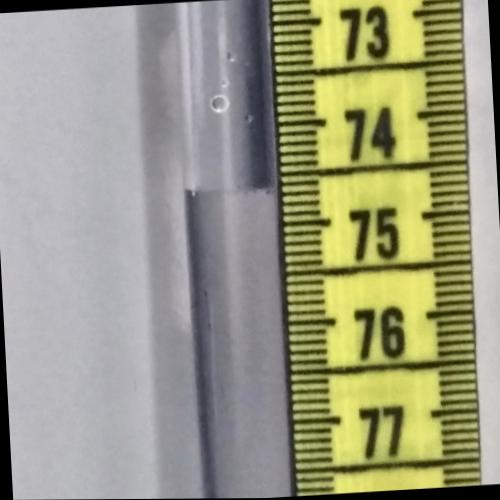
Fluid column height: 74.6 cm